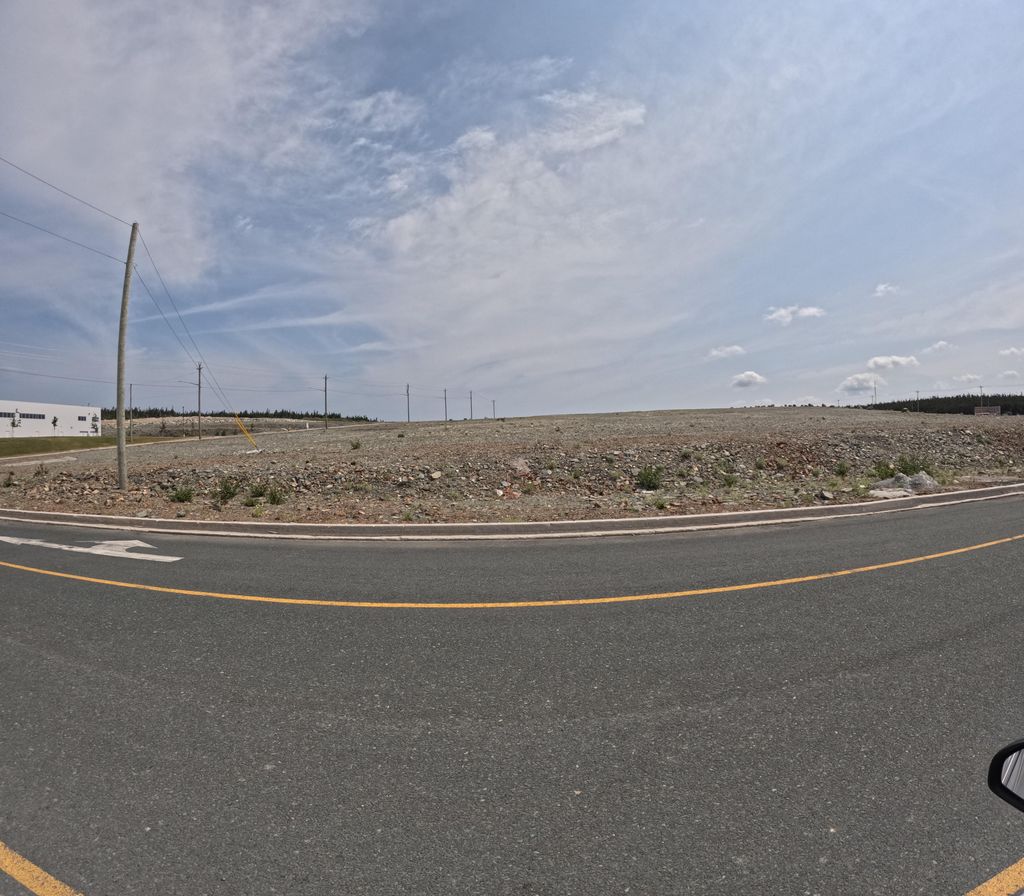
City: st_johns